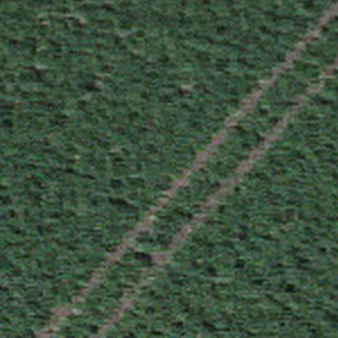
Label: other